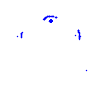
Particle: proton